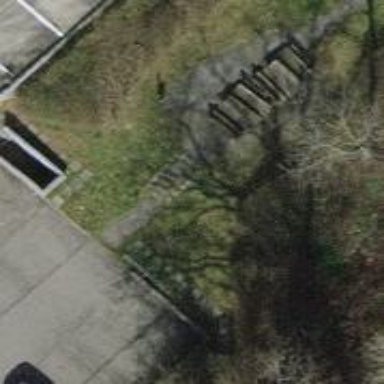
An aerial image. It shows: Picnic table located in leisure land area.